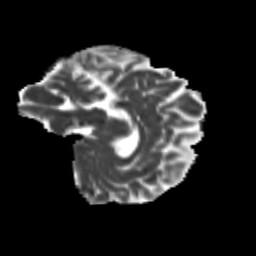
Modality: MD
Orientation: sagittal
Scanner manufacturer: siemens
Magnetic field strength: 3 T
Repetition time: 9.2 s
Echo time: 0.084 s